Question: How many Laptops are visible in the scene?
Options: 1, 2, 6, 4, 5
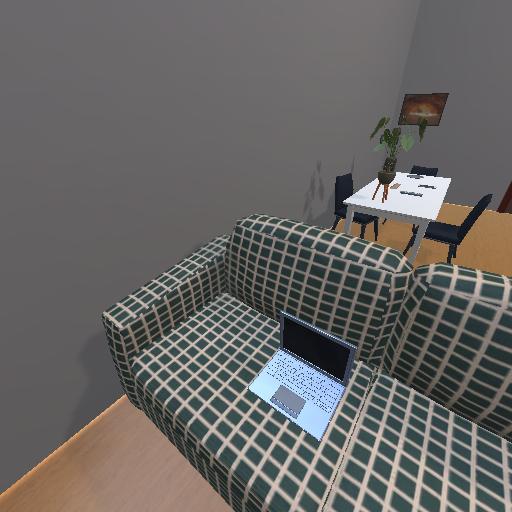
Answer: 1